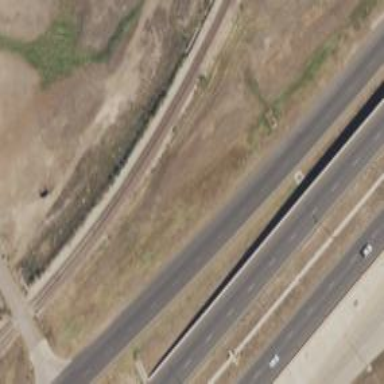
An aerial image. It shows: Secondary road with frontage road.